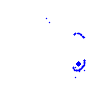
Particle: electron